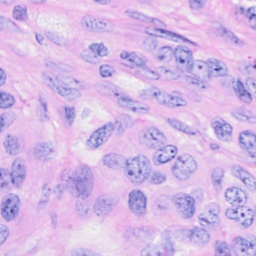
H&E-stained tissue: Breast